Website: crate-barrel
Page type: customer-info-address
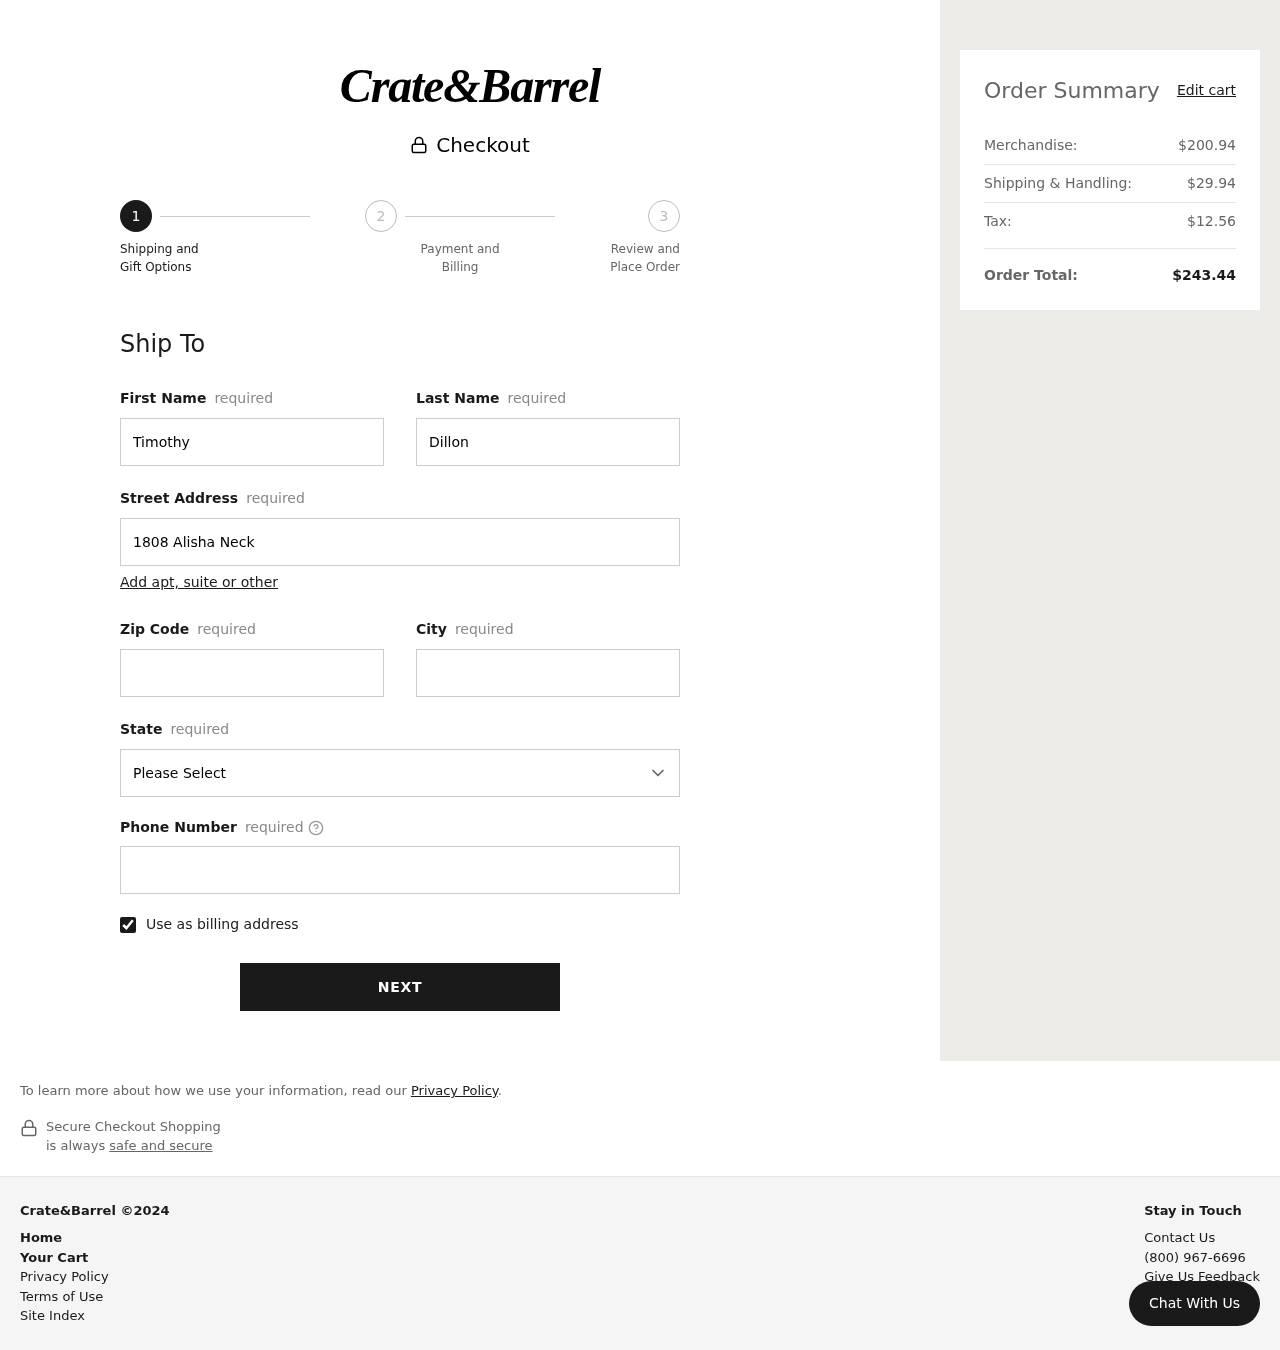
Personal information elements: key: PII_CITY
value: South Shannonborough
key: PII_FIRSTNAME
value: Timothy
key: PII_LASTNAME
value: Dillon
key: PII_PHONE
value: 5739216498
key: PII_POSTCODE
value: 91441
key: PII_STATE
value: Nebraska
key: PII_STREET
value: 1808 Alisha Neck Suite 492
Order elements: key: ORDER_SUBTOTAL
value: $200.94
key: ORDER_SHIPPING_COST
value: $29.94
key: ORDER_TAX
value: $12.56
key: ORDER_TOTAL
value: $243.44